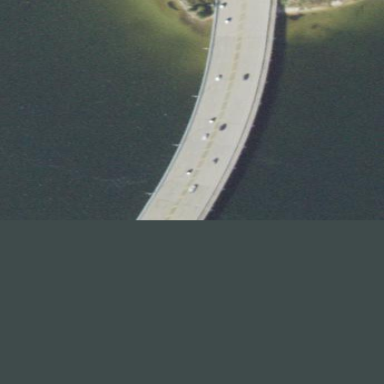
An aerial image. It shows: Man-made bridge.